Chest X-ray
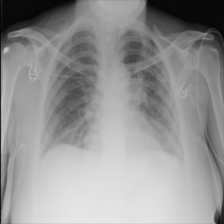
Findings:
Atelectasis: negative
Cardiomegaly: negative
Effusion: positive
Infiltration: negative
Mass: negative
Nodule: negative
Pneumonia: negative
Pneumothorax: negative
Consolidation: negative
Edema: negative
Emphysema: negative
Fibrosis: negative
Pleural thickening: negative
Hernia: negative